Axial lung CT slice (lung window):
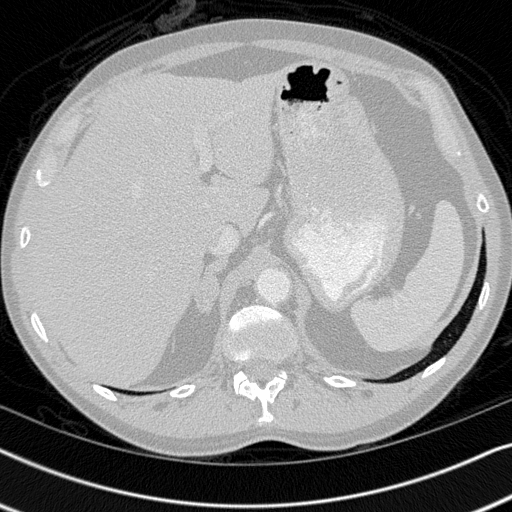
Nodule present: no